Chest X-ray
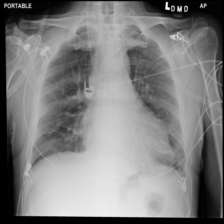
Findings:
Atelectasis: negative
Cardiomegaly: negative
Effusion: positive
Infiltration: negative
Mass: negative
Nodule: negative
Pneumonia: negative
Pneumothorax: negative
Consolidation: negative
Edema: negative
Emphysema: negative
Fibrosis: negative
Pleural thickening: negative
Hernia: negative